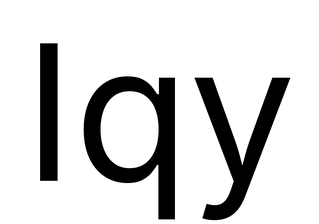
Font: Inter_Regular